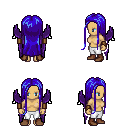
a pixel art fantasy rpg character, female body template, human, tanned skin, purple wings, white pants, blue extra-long hairstyle, leather bracers, brown shoes, four views (front, back, left, right), 2x2 character sprite sheet, small pixel art, hard edges, no anti-aliasing